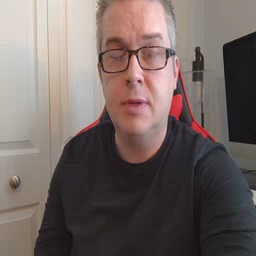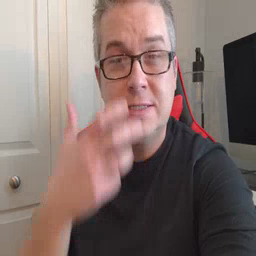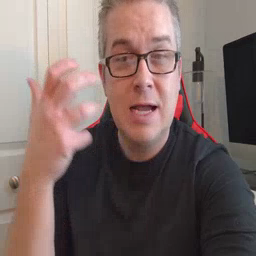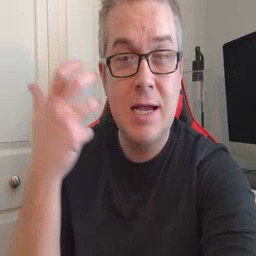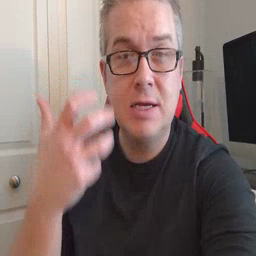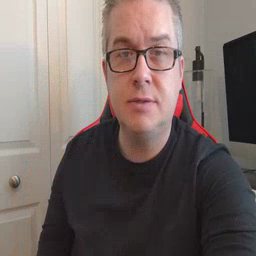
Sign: tiger